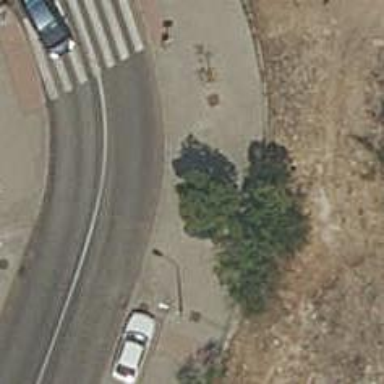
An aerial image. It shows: Zebra crossing on footway.